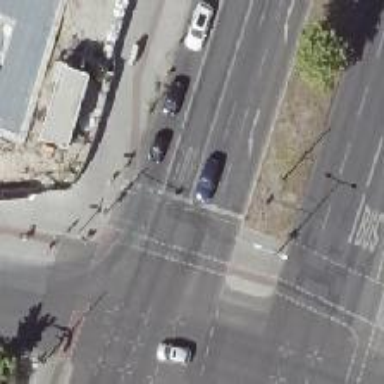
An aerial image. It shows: Road crossing with traffic signals.